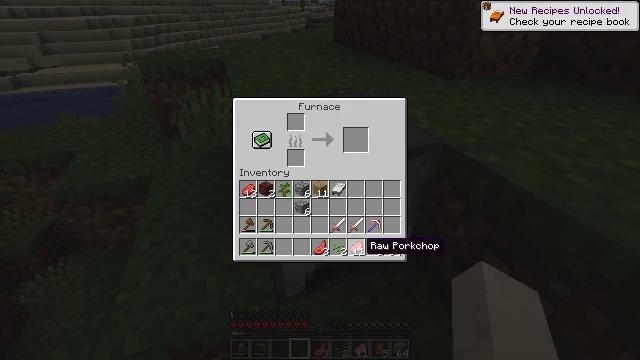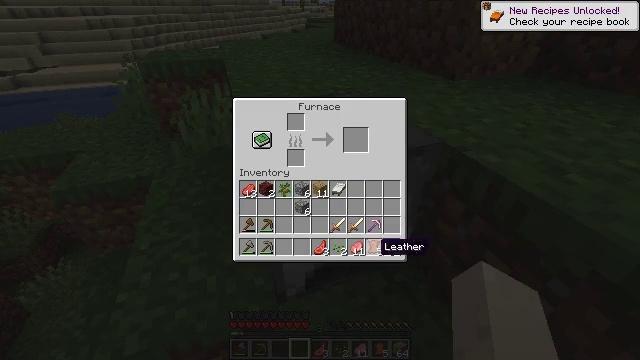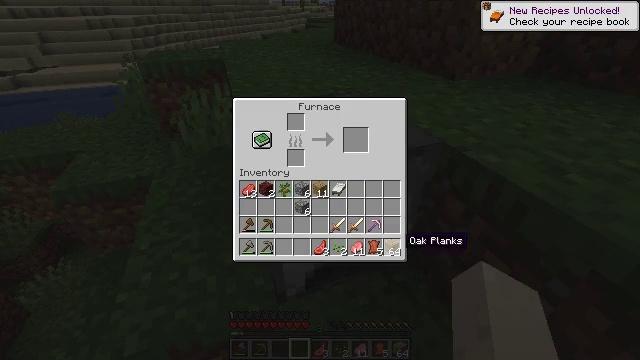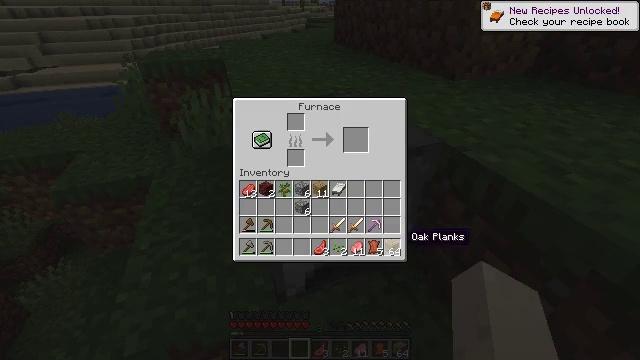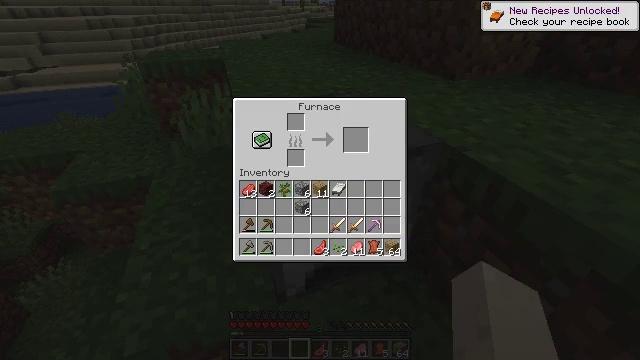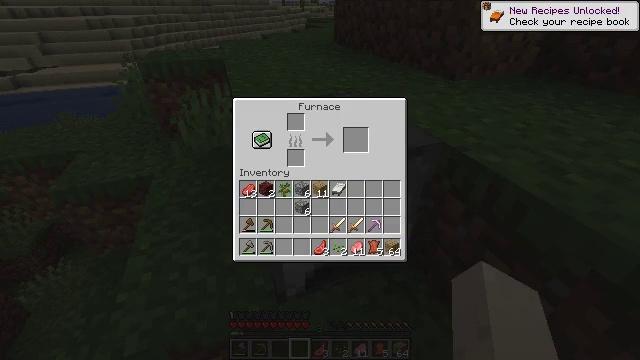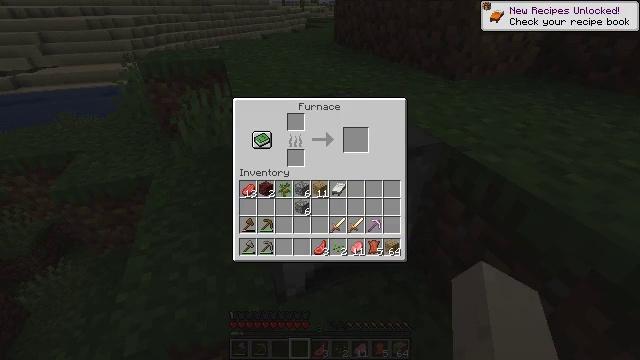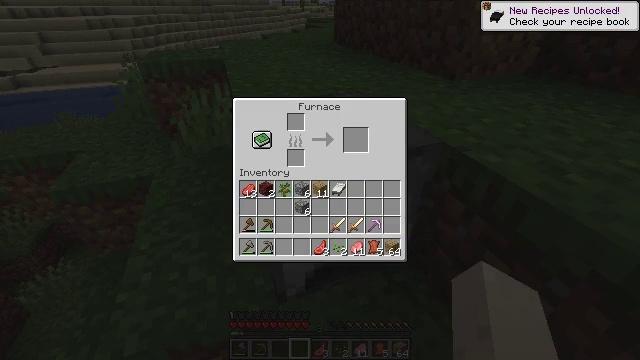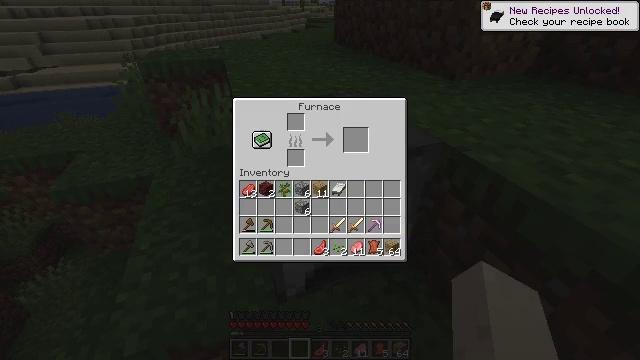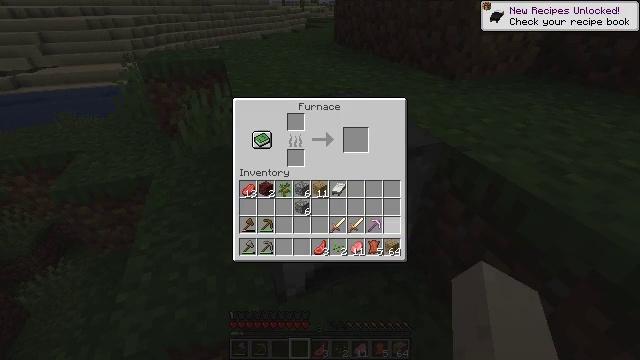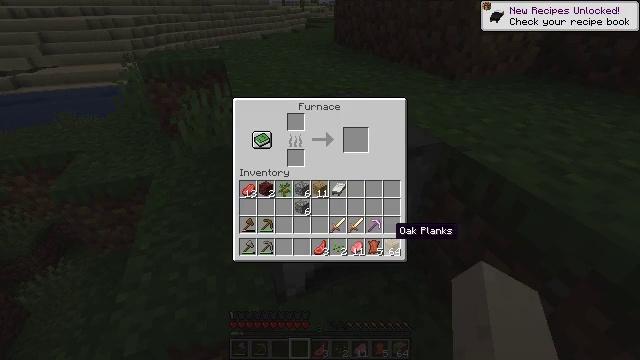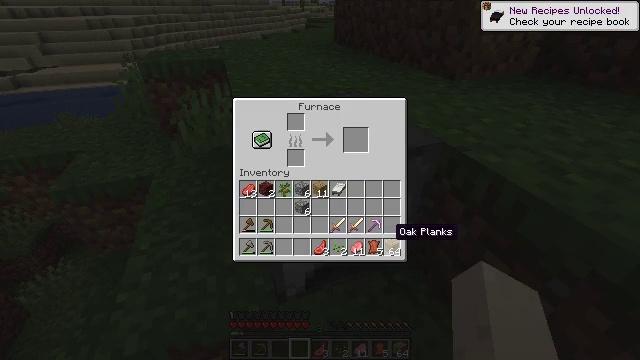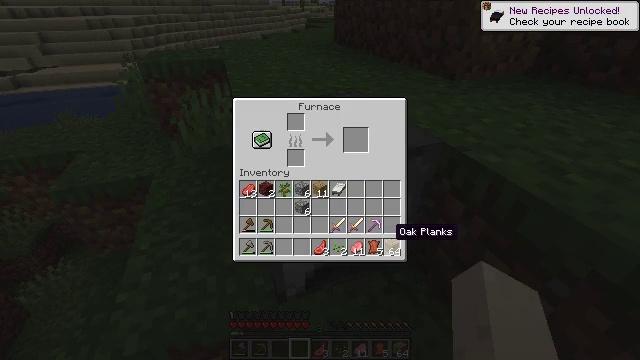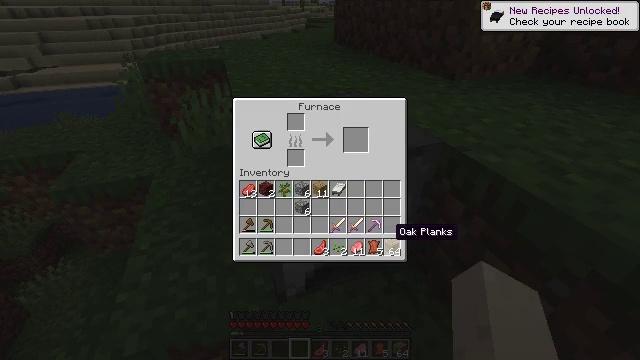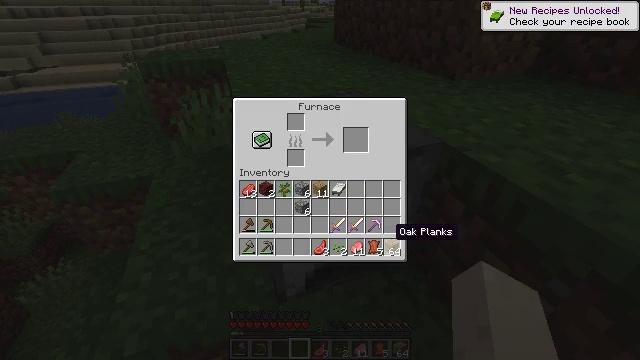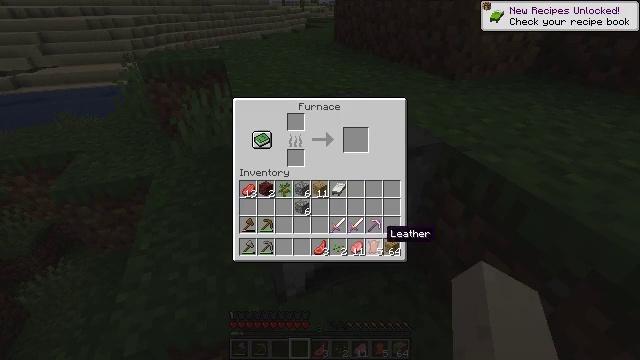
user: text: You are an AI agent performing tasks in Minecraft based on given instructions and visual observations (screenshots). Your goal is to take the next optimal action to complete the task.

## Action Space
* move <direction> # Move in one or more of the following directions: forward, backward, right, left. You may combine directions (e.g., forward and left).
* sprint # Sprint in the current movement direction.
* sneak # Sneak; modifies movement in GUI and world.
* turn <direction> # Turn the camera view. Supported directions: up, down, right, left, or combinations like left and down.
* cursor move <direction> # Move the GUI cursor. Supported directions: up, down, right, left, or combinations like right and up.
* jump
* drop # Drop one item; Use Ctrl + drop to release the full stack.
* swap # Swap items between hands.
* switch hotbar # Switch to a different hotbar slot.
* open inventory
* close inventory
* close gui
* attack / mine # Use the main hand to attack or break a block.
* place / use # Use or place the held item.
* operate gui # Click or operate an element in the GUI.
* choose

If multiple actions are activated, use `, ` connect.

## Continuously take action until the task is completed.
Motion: motion action
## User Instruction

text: Use raw beef and coal to make cooked beef.
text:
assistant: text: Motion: sneak, cursor move right
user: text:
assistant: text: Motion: sneak, cursor move right
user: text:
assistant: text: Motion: sneak
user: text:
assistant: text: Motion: sneak, cursor move up
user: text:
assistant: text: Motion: sneak
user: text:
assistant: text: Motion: sneak
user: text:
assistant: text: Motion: sneak
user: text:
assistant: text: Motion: sneak
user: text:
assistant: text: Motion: sneak, cursor move left and down
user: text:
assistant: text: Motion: sneak
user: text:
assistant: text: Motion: sneak
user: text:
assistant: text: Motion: sneak
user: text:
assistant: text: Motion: sneak
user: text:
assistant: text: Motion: sneak
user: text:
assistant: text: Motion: sneak, cursor move left
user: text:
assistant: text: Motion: sneak, cursor move left
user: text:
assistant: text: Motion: sneak, cursor move left
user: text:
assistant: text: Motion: sneak, cursor move left
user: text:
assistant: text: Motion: sneak
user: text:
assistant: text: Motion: sneak
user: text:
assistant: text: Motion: sneak
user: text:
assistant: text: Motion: sneak
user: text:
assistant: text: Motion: sneak
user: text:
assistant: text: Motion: sneak, cursor move right
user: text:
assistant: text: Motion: sneak
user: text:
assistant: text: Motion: sneak
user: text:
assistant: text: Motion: sneak
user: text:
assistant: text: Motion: sneak, cursor move left and up
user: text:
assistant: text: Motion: sneak, cursor move left and up
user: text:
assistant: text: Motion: sneak, cursor move left and up